Question: I am developing a graphical flow chart kind of application where I link together "modules" which the user can drag around and what not. I'm using libraries like draw2d (which uses raphael.js, for example) that use SVG and HTML5 canvas to do the graphics.
However, I'm not even approaching what I would consider "stress" levels just yet and it's running ridiculously slow in my browser. When I drag the modules (blue boxes), it feels like 10 frames per second, or even less. Screenshot to show what I have on screen:

On my laptop I have a System Monitor provided by AMD showing what percentage of my CPU cores and GPU is being used. When I drag the objects, my CPU cores (all 4 of 'em) get used up to the max, but the GPU doesn't get used at all.
Are graphics-based web frameworks not using the GPU? Given what my application is trying to do and the poor state it's currently in performance-wise, is it likely that I'll have to find a new graphics library that uses openGL or something? Does such a thing exist?
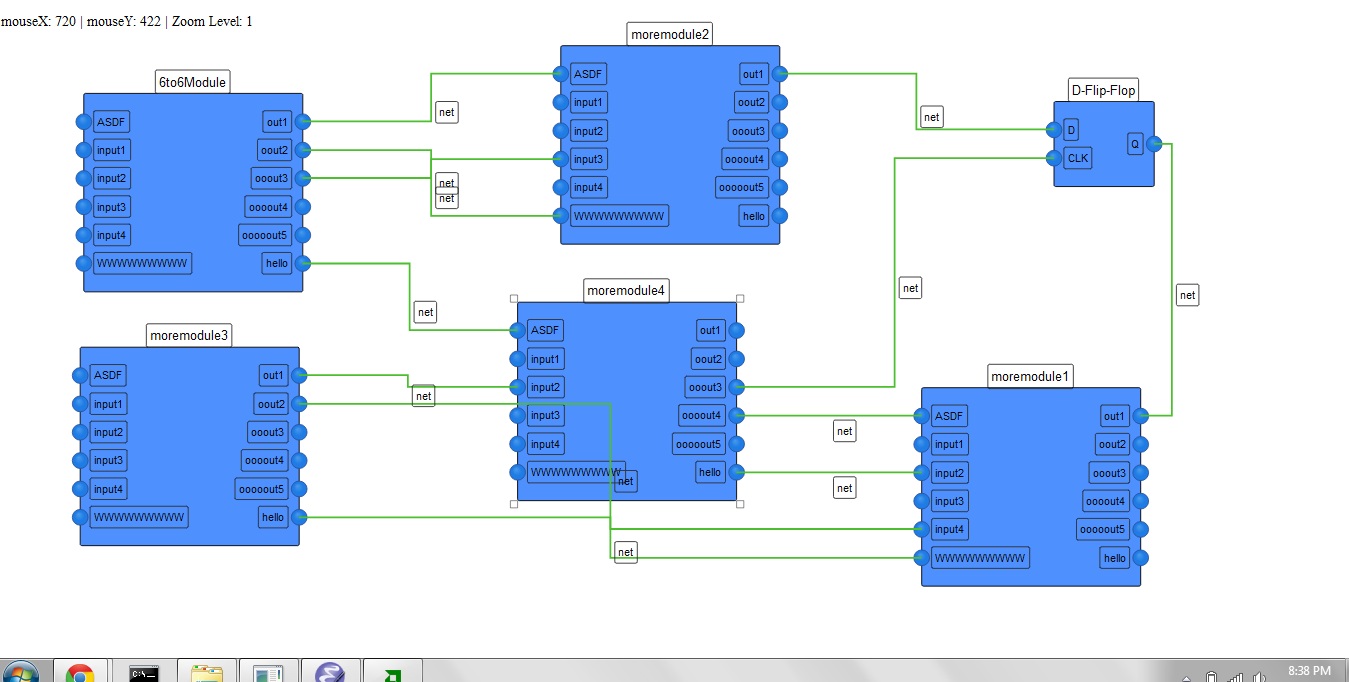
Answer: It really depends on the library and used browser. If you use chrome the first step is to go to chrome://gpu and see what features are enabled for GPU acceleration. Then it purely depends on 2D framework library if it is using standard canvas drawing functions or implements own software rendering functionality.